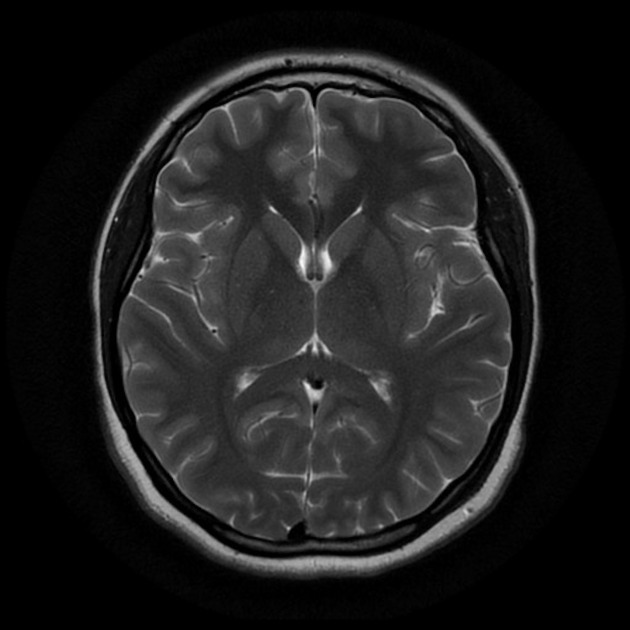
Label: notumor